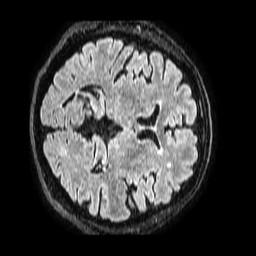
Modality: FLAIR
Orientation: axial
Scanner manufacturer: philips
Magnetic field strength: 1.5 T
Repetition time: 4.8 s
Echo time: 0.3 s